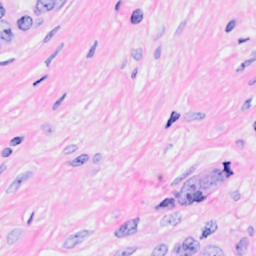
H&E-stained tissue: Breast